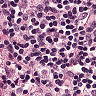
Metastatic tissue present: no